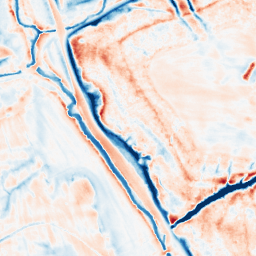
Category: multiscale
Decomposition family: dog_multiscale
Decomposition parameters: sigma_ratio: 1.6
n_scales: 5
base_sigma: 0.5
Upsampling method: regularized
Upsampling parameters: scale: 4
lambda_reg: 0.001
Upsampling scale: 4